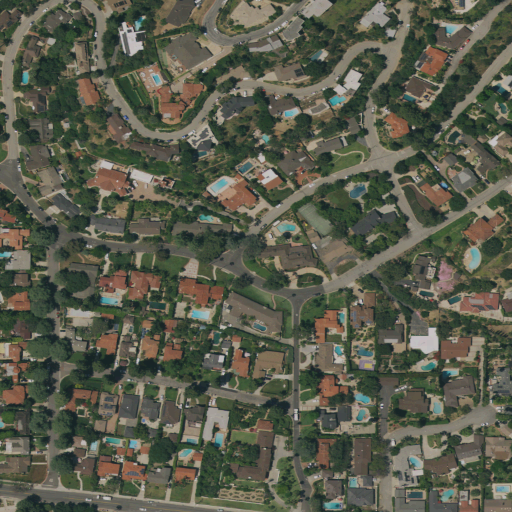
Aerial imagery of valley in California named Brockman Canyon containing low intensity development, medium intensity development, and open development